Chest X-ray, AP view. Patient: 41 years old, sex F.
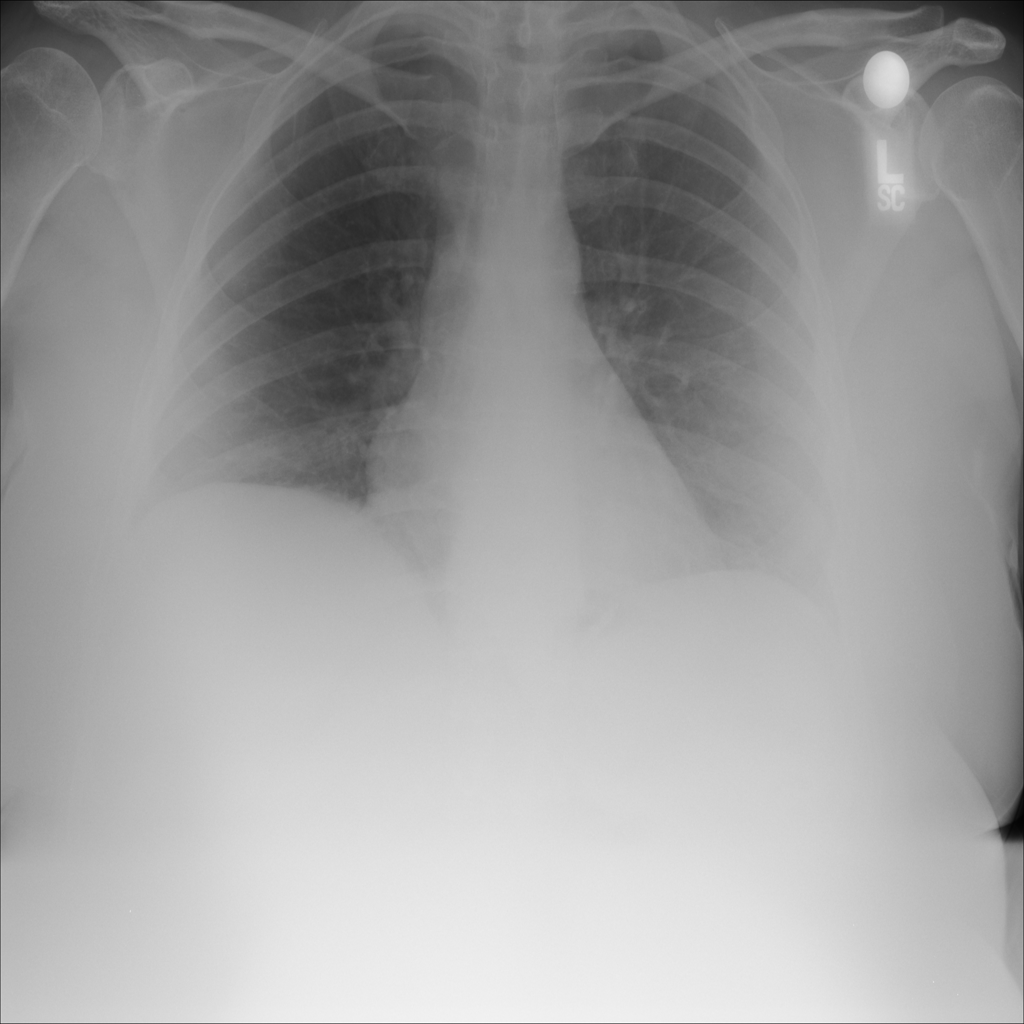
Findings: No Finding